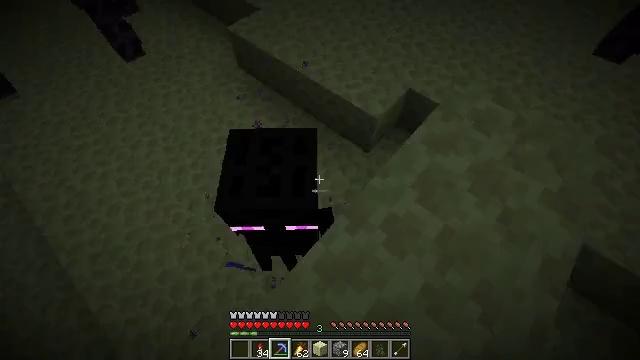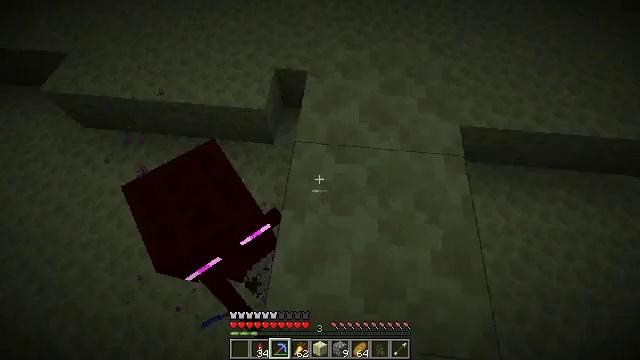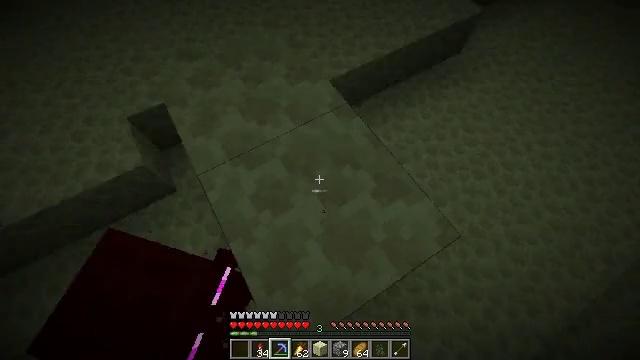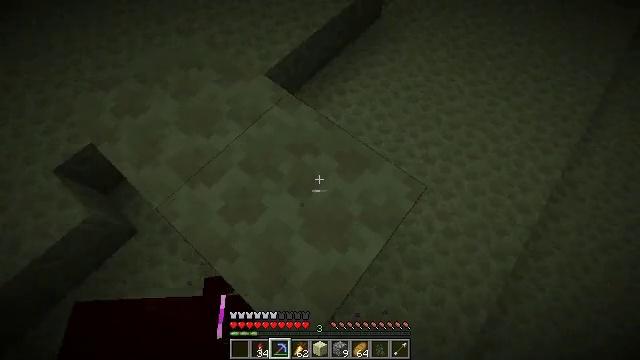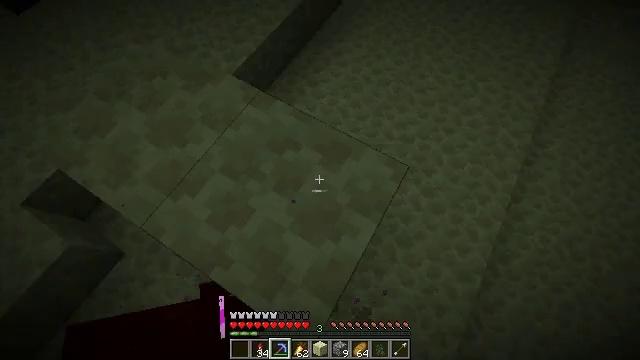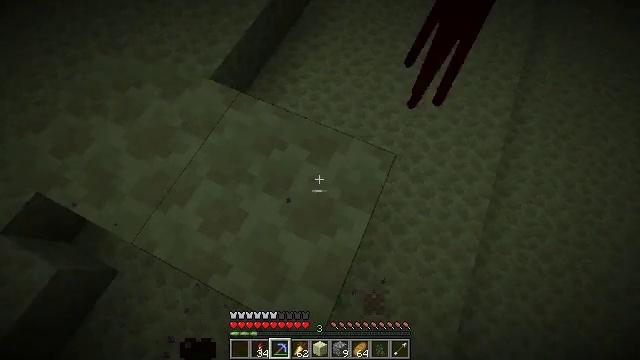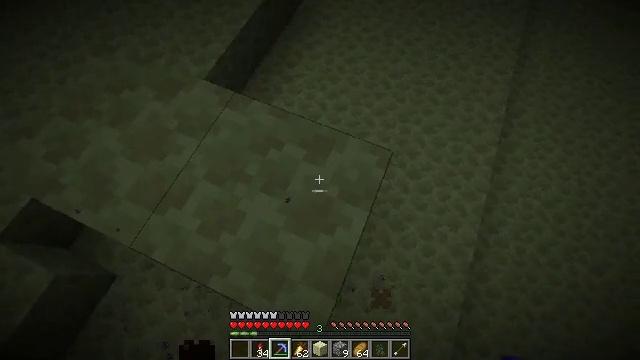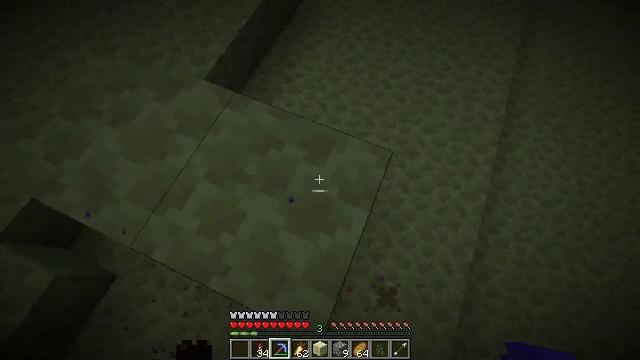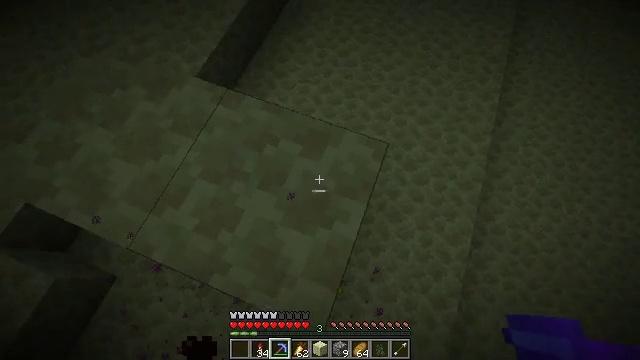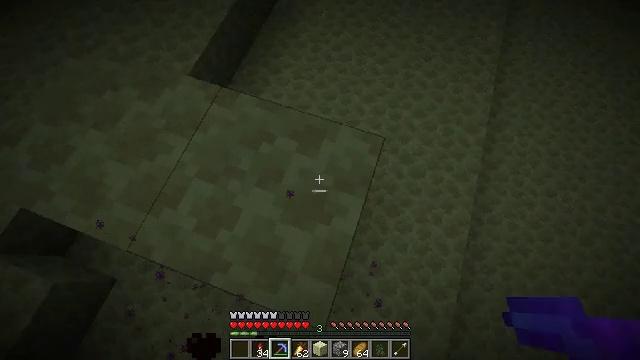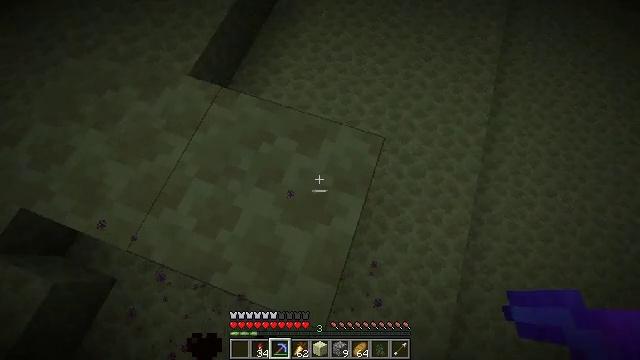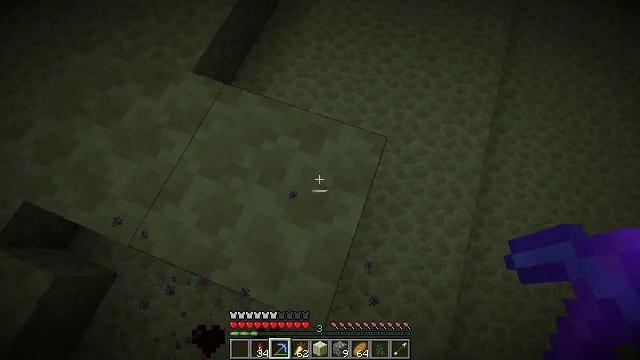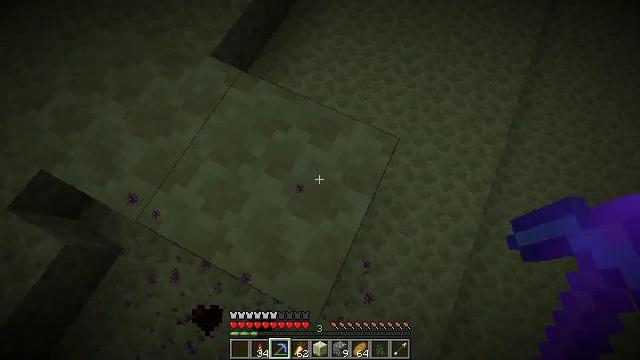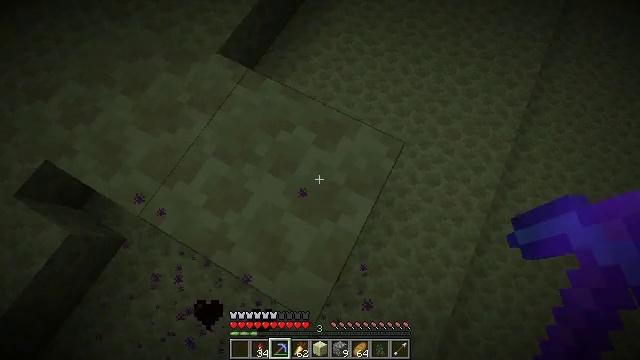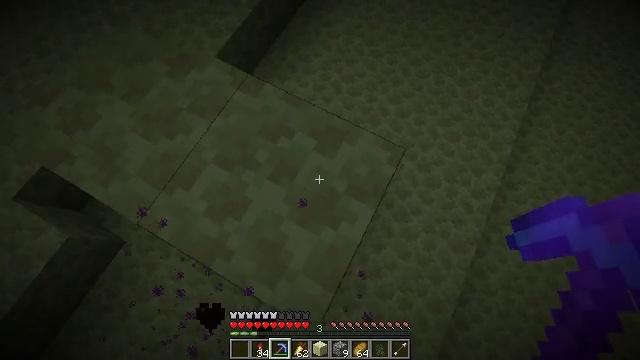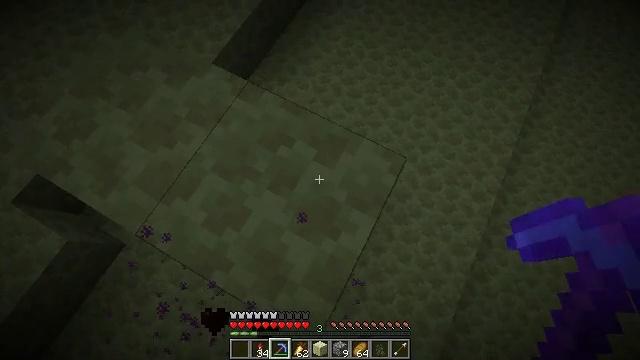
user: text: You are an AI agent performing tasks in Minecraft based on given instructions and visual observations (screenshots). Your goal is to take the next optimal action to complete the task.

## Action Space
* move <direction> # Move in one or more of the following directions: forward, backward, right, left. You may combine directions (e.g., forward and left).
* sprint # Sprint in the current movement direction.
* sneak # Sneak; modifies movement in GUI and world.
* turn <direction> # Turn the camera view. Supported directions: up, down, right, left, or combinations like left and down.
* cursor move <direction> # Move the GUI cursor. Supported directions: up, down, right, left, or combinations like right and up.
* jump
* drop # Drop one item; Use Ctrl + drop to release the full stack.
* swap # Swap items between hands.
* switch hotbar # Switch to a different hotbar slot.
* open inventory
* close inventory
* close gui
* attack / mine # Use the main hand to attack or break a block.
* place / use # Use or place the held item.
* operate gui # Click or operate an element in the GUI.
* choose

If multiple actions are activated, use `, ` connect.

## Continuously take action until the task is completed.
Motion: motion action
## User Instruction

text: Defeat an enderman.
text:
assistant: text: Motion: sneak, turn right and down
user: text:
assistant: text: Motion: sneak, turn right and down
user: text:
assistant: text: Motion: sneak, turn right and down
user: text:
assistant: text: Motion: sneak, turn right and down
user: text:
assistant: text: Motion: sneak, turn right
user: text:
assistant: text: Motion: sneak, turn right
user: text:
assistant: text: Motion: sneak
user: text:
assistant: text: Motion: sneak, turn right and down
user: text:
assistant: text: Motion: sneak, turn right
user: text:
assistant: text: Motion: sneak
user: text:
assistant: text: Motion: sneak, turn left
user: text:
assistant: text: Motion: sneak, turn left and down
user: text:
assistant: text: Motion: move forward, sneak, turn left
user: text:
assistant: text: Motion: move forward, sneak
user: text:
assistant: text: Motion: sneak
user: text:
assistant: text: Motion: sneak
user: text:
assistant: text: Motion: sneak
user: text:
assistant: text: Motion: sneak
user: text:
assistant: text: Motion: sneak
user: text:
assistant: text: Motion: move back, sneak
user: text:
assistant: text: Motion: move back, sneak
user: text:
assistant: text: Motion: move back, sneak
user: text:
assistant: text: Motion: move back, sneak
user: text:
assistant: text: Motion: move back, sneak
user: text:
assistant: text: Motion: move back, sneak
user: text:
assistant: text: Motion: sneak
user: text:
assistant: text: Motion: sneak
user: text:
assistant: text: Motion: sneak
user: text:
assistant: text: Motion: sneak
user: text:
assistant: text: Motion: sneak